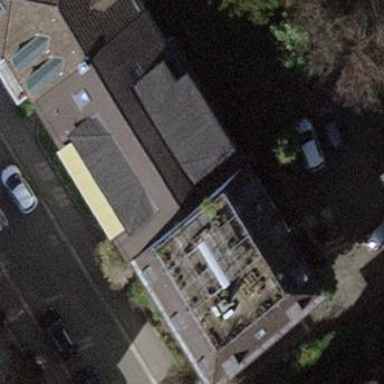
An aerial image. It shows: Building with distinctive mansard roof shape.